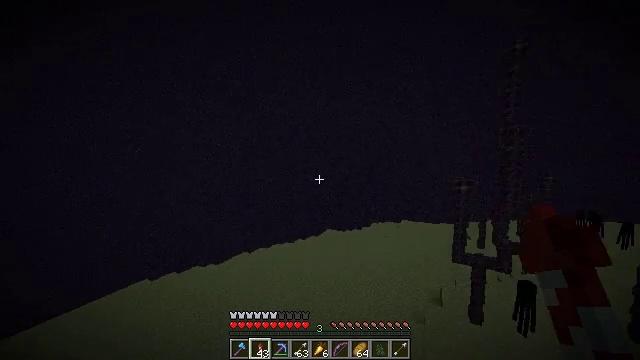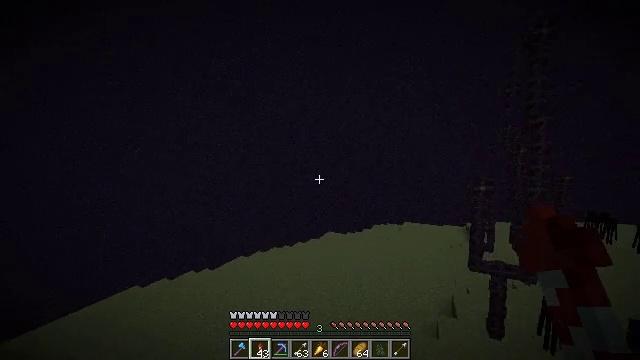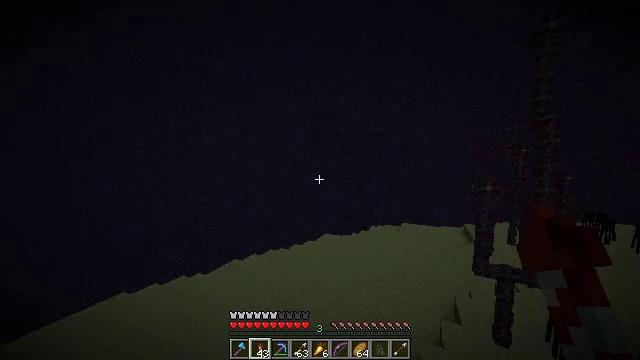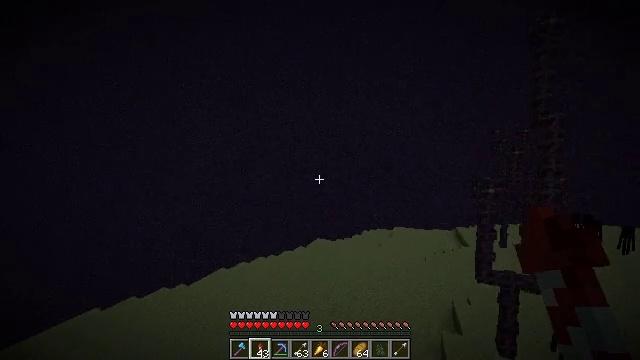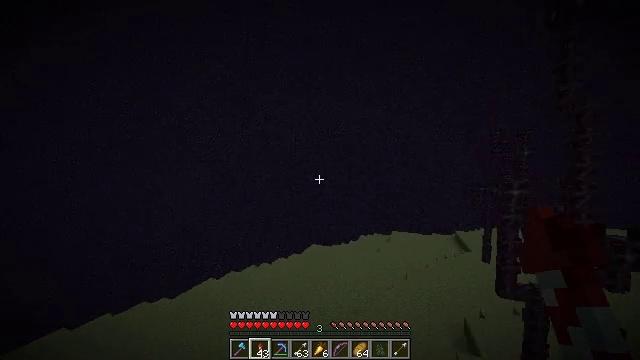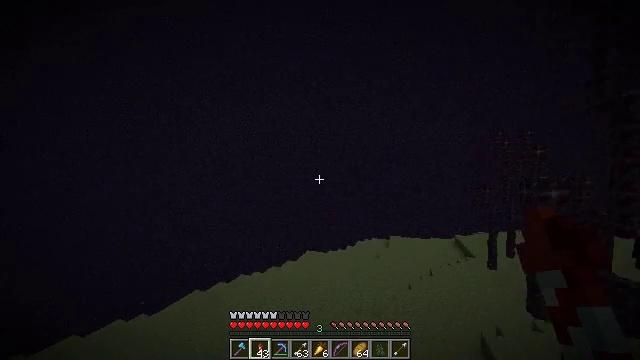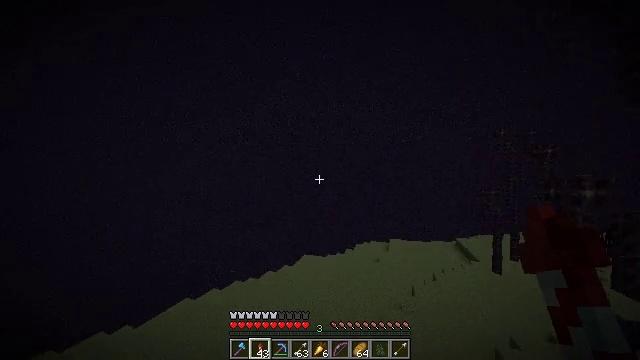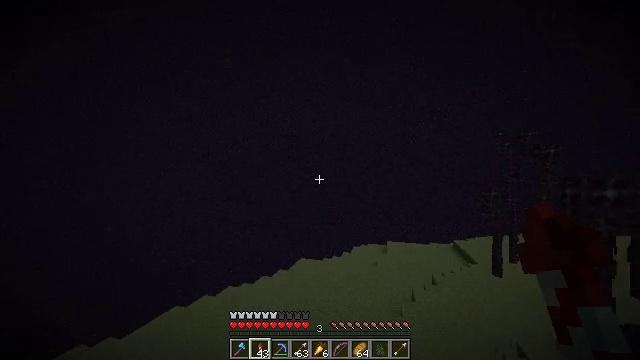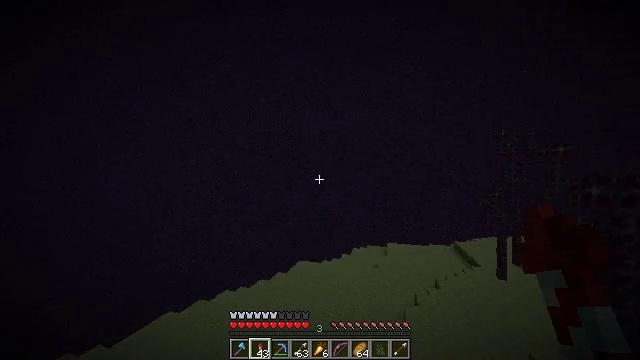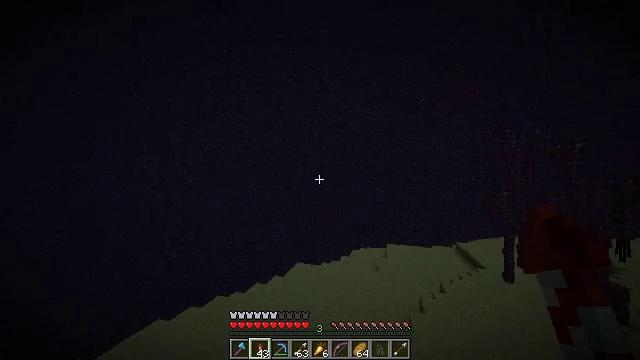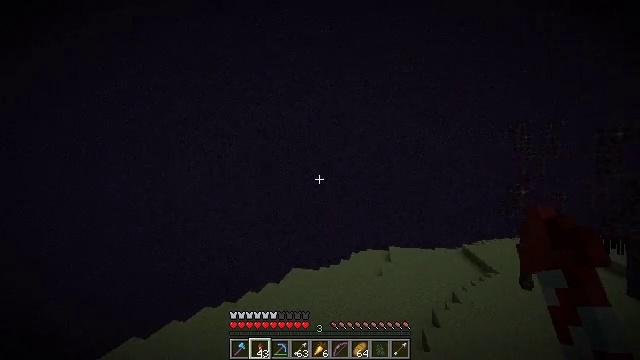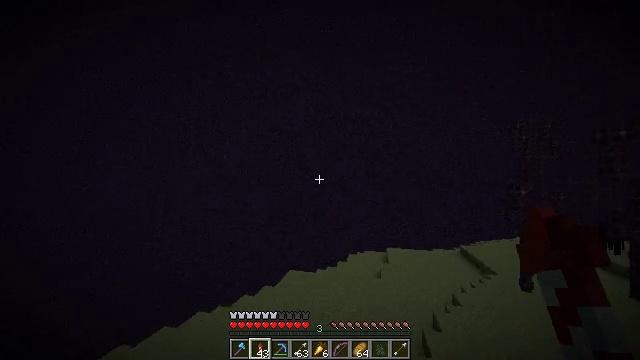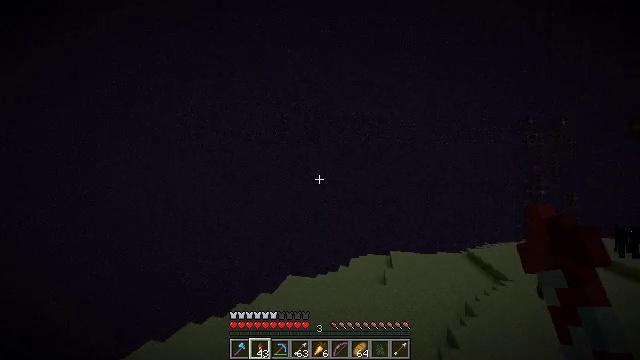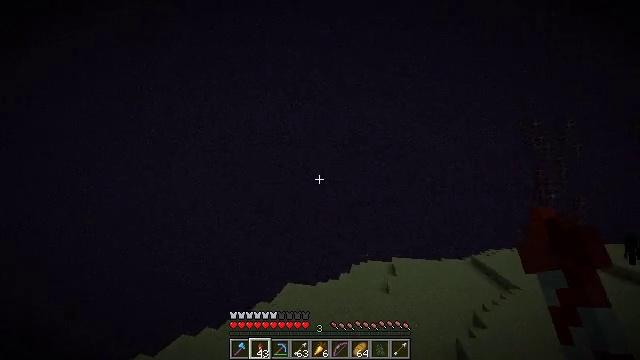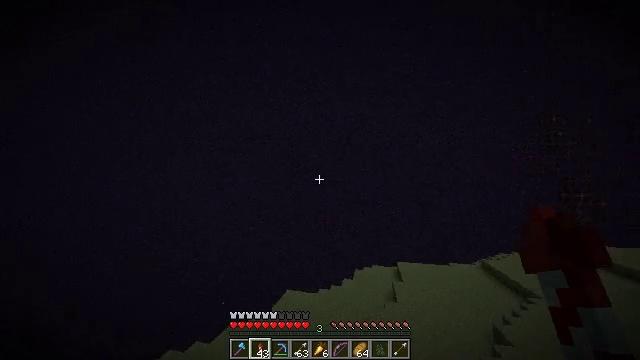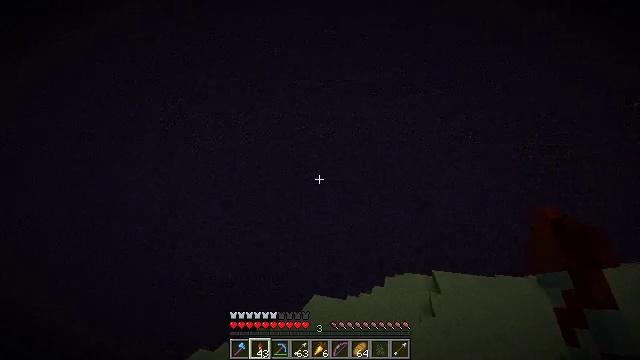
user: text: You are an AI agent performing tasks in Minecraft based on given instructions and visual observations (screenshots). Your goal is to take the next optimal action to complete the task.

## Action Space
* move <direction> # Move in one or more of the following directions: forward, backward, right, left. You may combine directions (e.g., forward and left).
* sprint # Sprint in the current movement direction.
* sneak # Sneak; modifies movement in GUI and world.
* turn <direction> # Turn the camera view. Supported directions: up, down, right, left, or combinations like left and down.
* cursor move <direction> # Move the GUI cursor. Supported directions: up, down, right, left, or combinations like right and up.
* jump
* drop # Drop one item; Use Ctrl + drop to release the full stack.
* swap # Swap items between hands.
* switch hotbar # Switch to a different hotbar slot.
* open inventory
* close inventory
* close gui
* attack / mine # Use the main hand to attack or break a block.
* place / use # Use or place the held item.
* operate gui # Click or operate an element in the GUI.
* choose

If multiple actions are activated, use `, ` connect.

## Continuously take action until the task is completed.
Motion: motion action
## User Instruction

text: Drop a firework rocket.
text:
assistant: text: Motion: move forward, sprint
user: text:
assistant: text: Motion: move forward, sprint, turn right
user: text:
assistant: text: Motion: move forward, sprint, turn right and up
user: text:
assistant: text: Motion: move forward, sprint, turn right and up
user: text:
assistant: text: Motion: move forward, sprint, turn right and up
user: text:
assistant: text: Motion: move forward, sprint
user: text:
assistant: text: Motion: move forward, sprint, turn right
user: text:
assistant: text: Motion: move forward, sprint
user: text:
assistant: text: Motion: move forward, sprint
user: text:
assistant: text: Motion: move forward, sprint, turn right
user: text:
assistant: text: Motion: move forward, sprint
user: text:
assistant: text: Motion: move forward, sprint
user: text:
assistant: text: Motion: move forward, sprint, turn up
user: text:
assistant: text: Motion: move forward, sprint
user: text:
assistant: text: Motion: move forward, sprint, turn left
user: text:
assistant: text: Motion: move forward, sprint, turn left
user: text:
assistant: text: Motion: move forward, sprint, turn left
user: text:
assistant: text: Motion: move forward, sprint, turn left and up
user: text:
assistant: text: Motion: move forward, sprint, turn left and up
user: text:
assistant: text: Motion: move forward, sprint, turn left and up
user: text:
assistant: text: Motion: move forward, sprint, turn left
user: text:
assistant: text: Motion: move forward, sprint, turn left
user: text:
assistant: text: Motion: move forward, sprint, turn left
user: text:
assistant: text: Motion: move forward, sprint, turn left and up
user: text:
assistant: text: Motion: move forward, sprint, turn left and up
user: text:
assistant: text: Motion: move forward, sprint, turn left and up
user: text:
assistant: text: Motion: move forward, sprint, turn up
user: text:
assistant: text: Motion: move forward, sprint, turn up
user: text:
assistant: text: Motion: move forward, sprint
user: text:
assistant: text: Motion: move forward, sprint